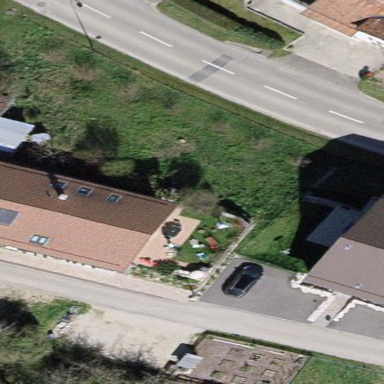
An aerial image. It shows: Simple and straightforward house.